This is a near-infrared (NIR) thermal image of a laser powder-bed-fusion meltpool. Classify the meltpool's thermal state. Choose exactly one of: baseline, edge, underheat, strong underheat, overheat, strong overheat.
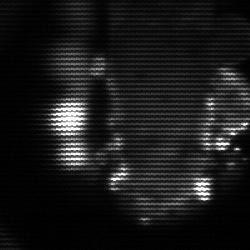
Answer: strong underheat